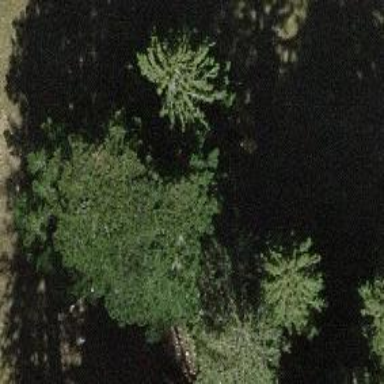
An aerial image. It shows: Single tag "natural: tree."